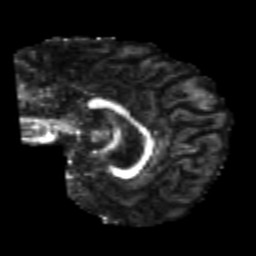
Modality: FA
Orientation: sagittal
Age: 21
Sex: female
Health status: healthy
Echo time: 0.074 s